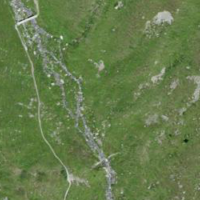
EUNIS habitat code: 26
Species observed at this site:
Arnica montana